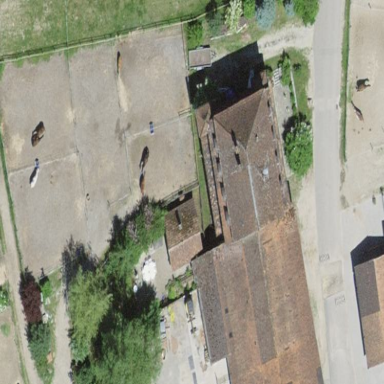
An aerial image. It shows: Farm building.